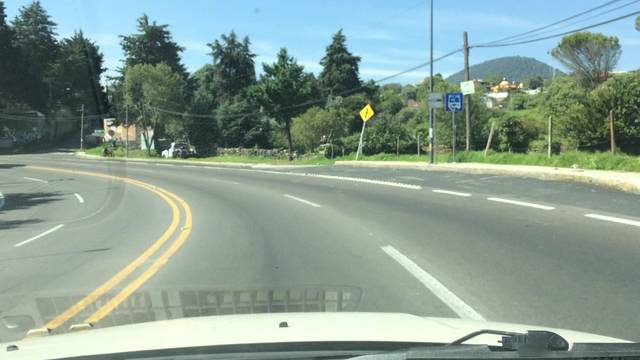
Region: Mexico
Coordinates: 19.245, -99.171